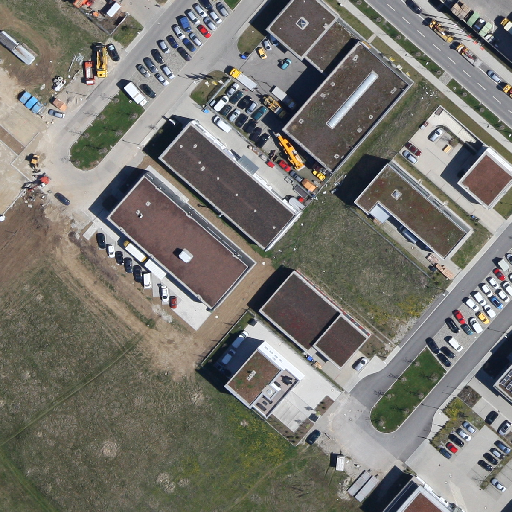
Referring expression: van